Field crop: maize
Growth stage: 2
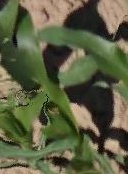
Species: maize